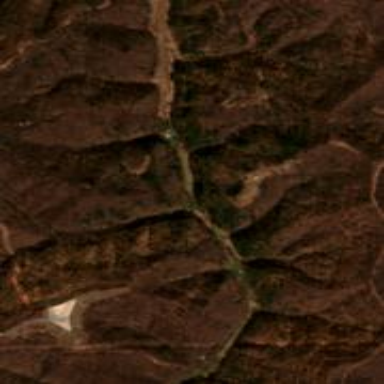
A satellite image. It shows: Beautiful woodland area.